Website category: university
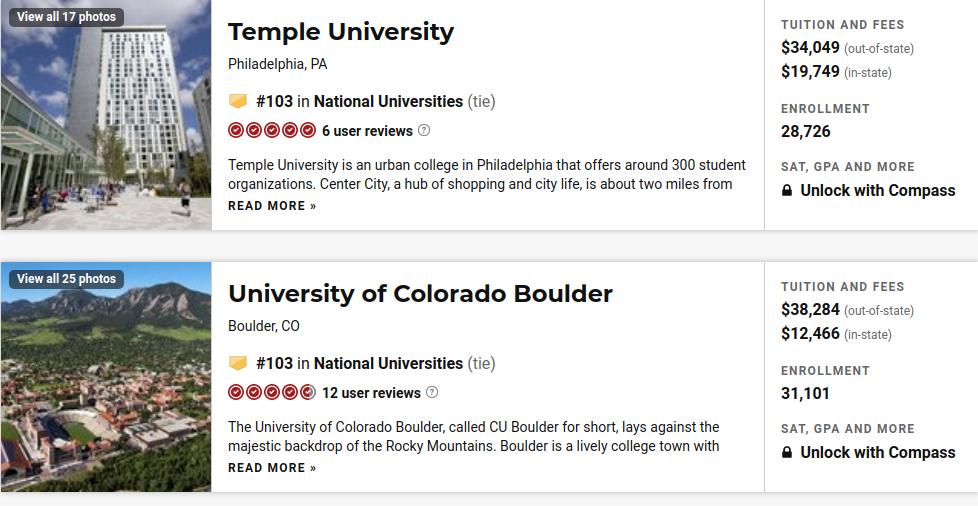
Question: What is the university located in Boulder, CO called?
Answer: University of Colorado Boulder

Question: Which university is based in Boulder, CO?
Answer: University of Colorado Boulder

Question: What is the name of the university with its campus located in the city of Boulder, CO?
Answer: University of Colorado Boulder